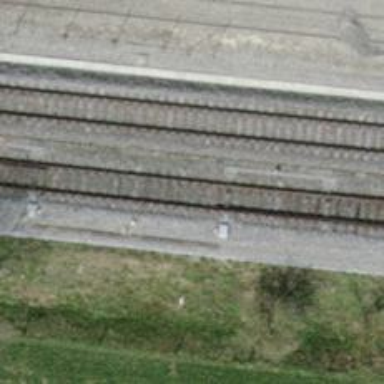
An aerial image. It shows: Railway switch.